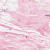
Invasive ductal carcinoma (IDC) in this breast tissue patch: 0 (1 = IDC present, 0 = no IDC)